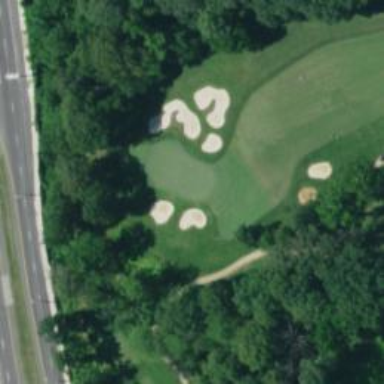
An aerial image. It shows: View of golf hole.